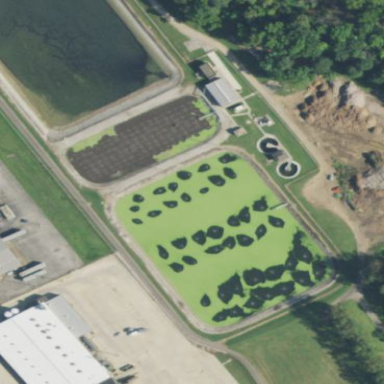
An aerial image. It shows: View of wastewater plant.